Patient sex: M
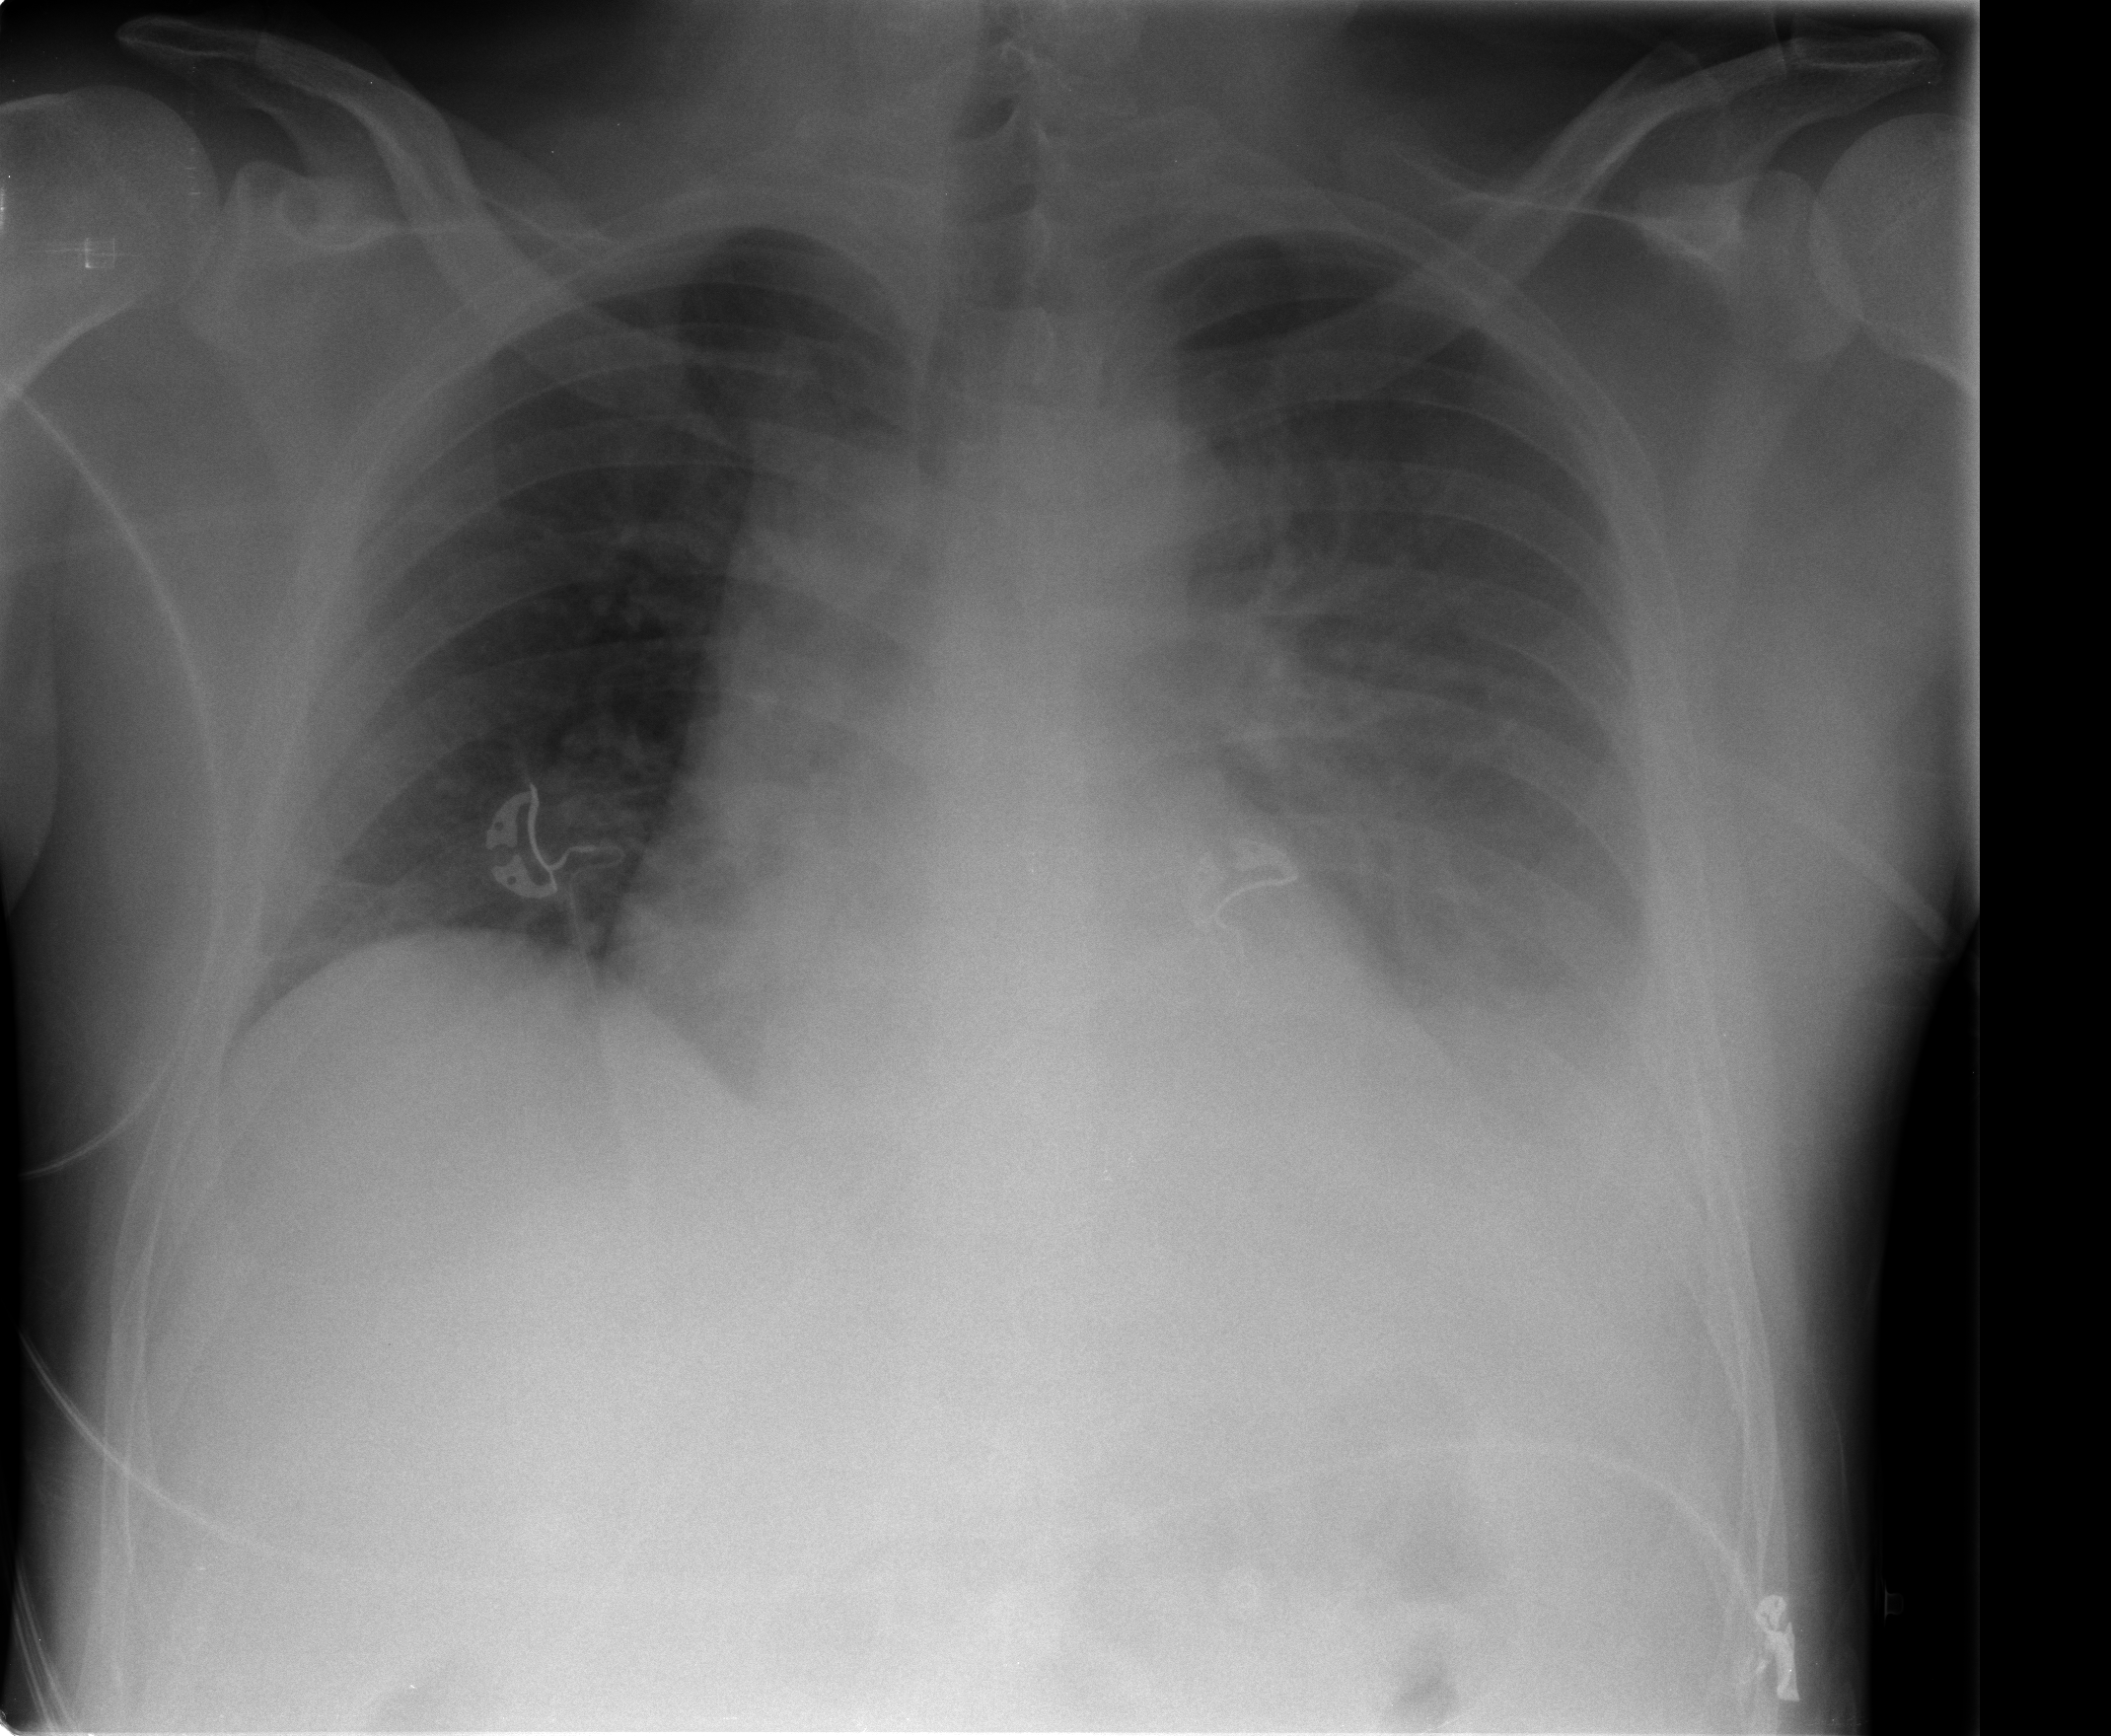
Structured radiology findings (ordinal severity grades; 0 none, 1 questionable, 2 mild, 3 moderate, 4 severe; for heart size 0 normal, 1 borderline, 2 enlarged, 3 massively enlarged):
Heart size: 1
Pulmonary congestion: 2
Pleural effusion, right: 0
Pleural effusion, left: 2
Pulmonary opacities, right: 0
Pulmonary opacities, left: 2
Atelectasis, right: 0
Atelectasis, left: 2